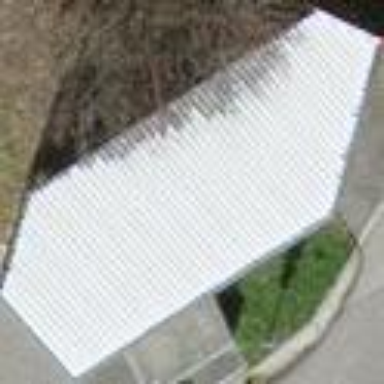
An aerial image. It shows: View of roof of building.